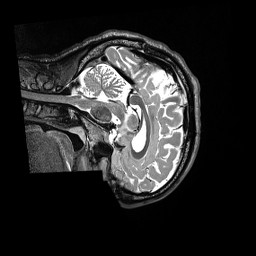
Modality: T2w
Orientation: sagittal
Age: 40
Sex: male
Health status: ill
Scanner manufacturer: siemens
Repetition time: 3.2 s